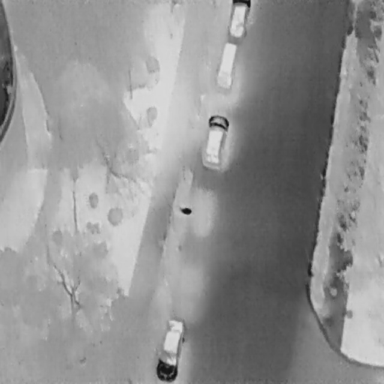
There are four Cars in the infrared image.